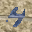
Label: 4